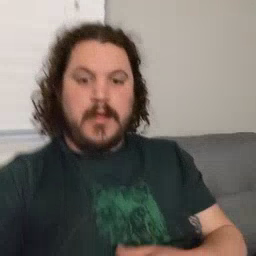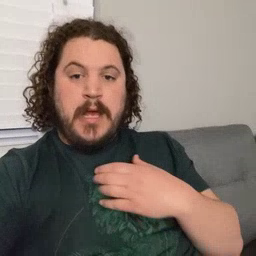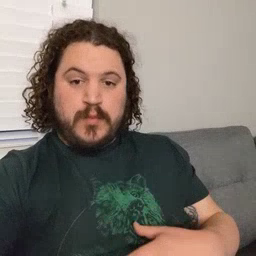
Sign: hungry